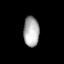
Tissue: lung
Cell type: Epithelial cells
Senescence score: 0.2235
Nuclear area (px): 460
Mean DAPI intensity: 174.041